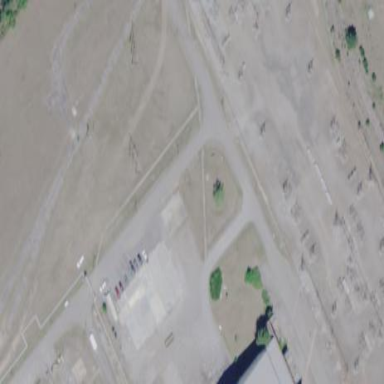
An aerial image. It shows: Industrial substation surrounded by fence.